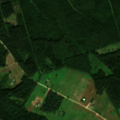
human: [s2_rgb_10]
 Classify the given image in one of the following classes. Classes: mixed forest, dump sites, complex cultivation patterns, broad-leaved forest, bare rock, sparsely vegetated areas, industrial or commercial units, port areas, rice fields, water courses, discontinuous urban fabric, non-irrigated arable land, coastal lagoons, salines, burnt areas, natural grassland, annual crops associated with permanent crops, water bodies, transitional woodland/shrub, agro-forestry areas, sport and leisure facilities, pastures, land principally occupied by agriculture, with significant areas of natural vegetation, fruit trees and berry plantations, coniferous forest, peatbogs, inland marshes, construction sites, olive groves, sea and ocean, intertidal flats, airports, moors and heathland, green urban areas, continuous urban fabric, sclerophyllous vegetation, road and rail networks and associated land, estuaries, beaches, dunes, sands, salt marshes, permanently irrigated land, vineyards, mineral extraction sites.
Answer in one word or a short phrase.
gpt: pastures, complex cultivation patterns, coniferous forest, mixed forest, transitional woodland/shrub